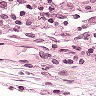
Metastatic tissue present: no